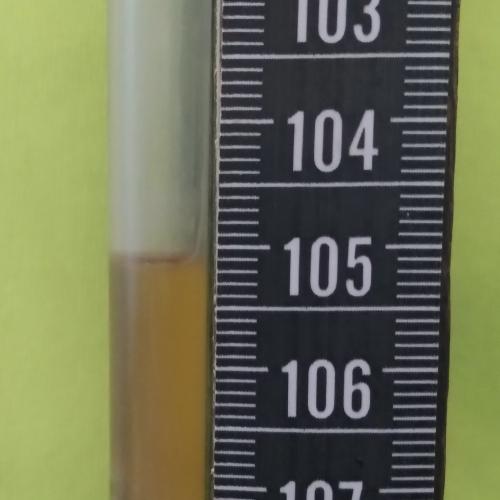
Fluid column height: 105.1 cm